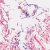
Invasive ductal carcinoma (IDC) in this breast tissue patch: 0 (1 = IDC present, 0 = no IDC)